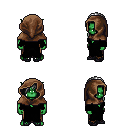
a pixel art fantasy rpg character, male body template, orc, green skin, black robe, robe skirt, white parted hairstyle, cloth hood, ghillies, four views (front, back, left, right), 2x2 character sprite sheet, small pixel art, hard edges, no anti-aliasing